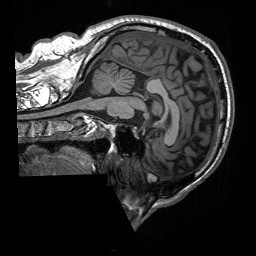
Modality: T1w
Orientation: sagittal
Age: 57
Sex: male
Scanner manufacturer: siemens
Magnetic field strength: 3 T
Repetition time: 2.4 s
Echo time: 0.00226 s